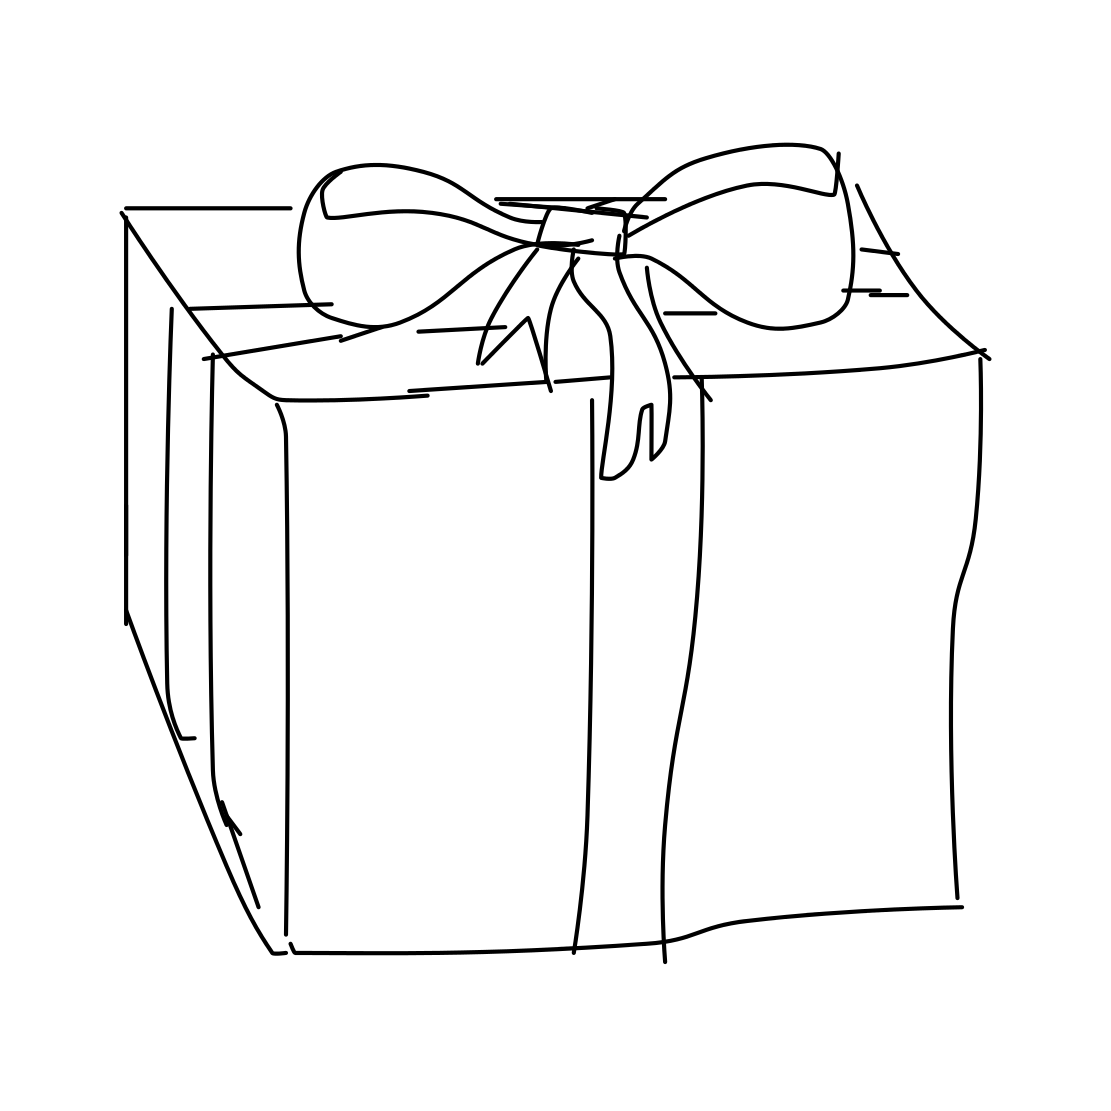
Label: present